Question:
Hi I am trying to format this select's output to look like a table with columns not on on top of each other, but one next to each other and the values to be under the correct column.
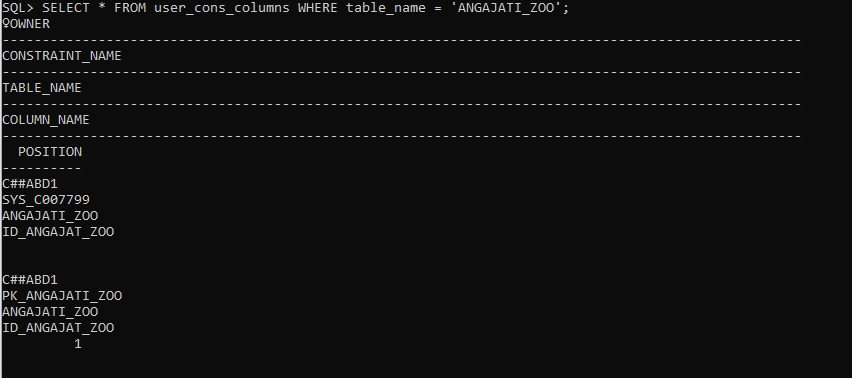
Answer: For the vast majority of situations, you'd be better off using a GUI like SQL Developer to run your queries which will automatically format results in a visually pleasing manner.
In 'SQL*Plus', however, you can go for each column and identify the number of characters you want to be used in your output. I'm guessing your output window is 80 characters wide so you'd want the total width allocated to all the columns to be less than 80 characters. Something like this would appear to work (at least for the data you're showing) but would wrap if you have longer values than I've guessed in some columns. You might or might not be OK with, say, a longer constraint name being displayed across two rows
'''
column owner format a15
column constraint_name format a20
column table_name format a15
column column_name format a15
column position format 999
'''
Remember that 'SQL*Plus' formatting commands were originally designed to produce reports that were spooled to physical printers full of that lovely white and green bar paper not for developers running random ad hoc queries. That's what GUIs were designed for.